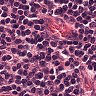
Metastatic tissue present: no